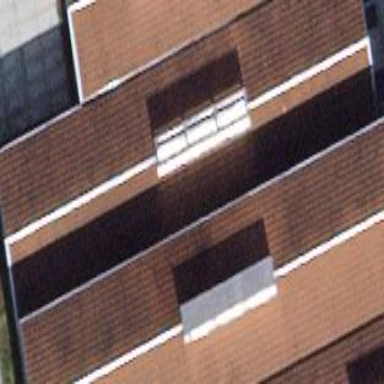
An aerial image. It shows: Building with gabled roof.